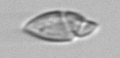
Label: Katodinium_or_Torodinium